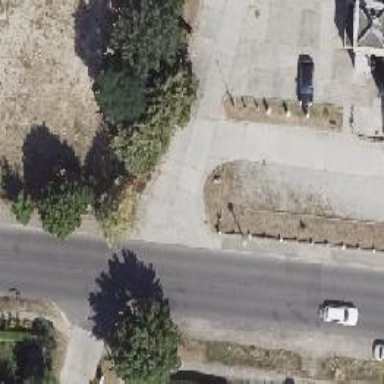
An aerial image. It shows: Concrete driveway with concrete plates.